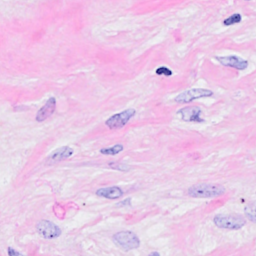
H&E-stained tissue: Breast